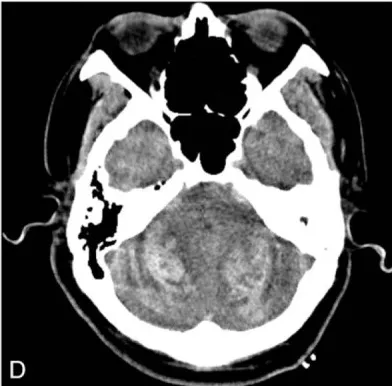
Follow-up head CT obtained 20 hours after clipping shows bilateral RCH with the characteristic zebra sign on superior folia and a massive mass effect on the fourth ventricle (C,D). CT = computed tomography, MCA = middle cerebral artery, RCH = remote cerebellar hemorrhage.
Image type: radiology (ct)